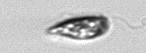
Label: Euglena